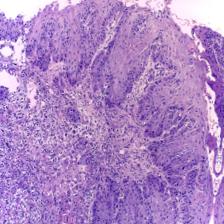
Diagnosis: OSCC